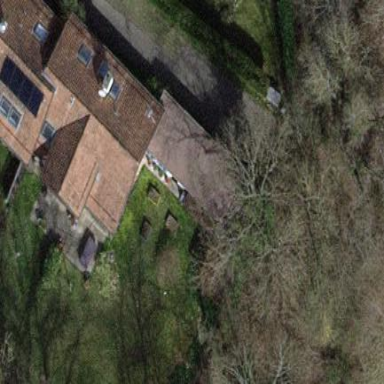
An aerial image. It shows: View of roof of building.